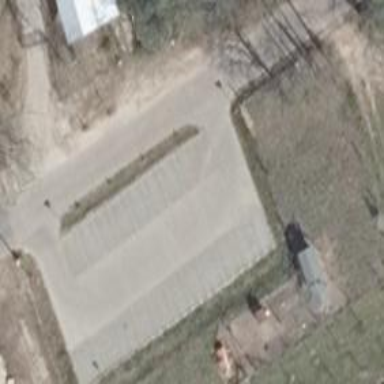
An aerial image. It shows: Paved parking aisle used as service road.